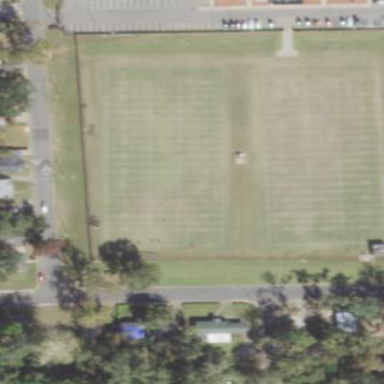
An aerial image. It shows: American football pitch with earth surface.